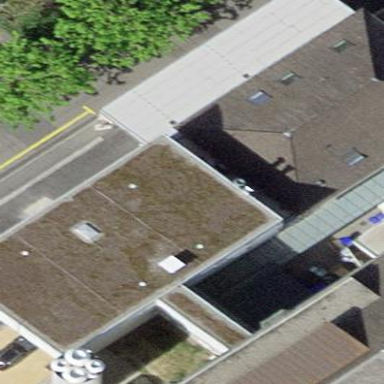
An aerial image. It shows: Hospital building.